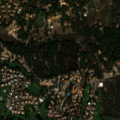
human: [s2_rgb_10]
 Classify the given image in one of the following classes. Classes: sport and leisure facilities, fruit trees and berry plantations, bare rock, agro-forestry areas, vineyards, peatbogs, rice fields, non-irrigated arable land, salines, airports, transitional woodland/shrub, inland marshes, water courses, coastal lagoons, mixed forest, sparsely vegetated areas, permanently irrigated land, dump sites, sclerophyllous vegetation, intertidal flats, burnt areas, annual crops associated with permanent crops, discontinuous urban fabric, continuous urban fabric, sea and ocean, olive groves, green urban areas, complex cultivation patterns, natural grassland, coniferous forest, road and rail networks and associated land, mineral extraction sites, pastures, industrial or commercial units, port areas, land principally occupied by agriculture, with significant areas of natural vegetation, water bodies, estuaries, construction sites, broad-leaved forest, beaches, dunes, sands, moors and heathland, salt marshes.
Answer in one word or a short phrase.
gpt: sport and leisure facilities, land principally occupied by agriculture, with significant areas of natural vegetation, coniferous forest